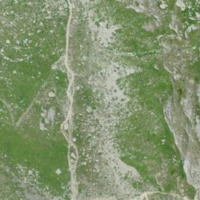
EUNIS habitat code: 31
Species observed at this site:
Sibbaldia procumbens